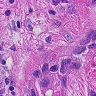
Metastatic tissue present: yes